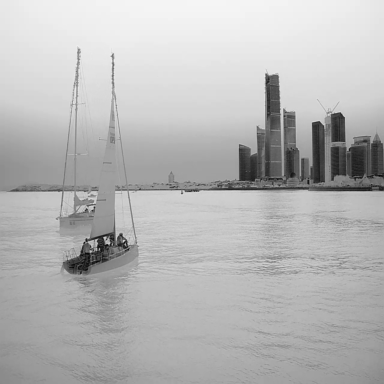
There are four objects shown in the infrared image, including three sailboats, and a container_ship.